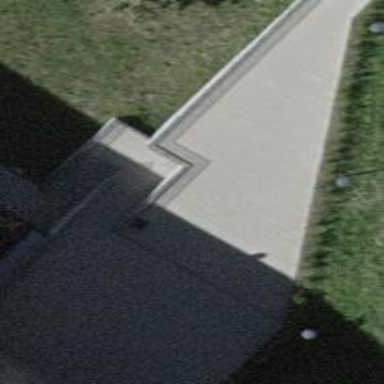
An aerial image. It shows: Set of steps on the road.